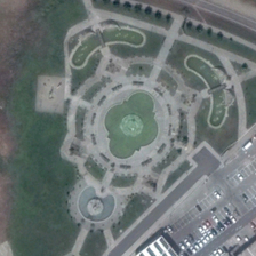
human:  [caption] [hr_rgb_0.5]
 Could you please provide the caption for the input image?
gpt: The parking lot is located near the green square.

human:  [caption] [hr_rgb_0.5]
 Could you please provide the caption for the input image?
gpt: The parking lot is close to the grassy square.

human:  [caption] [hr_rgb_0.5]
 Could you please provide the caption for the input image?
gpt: The parking lot is close to a square with green lawns.

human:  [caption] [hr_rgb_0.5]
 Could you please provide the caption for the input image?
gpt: The parking lot is close to Green Grass Square.

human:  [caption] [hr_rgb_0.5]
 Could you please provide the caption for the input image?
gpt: The parking lot is near a square with green grass.